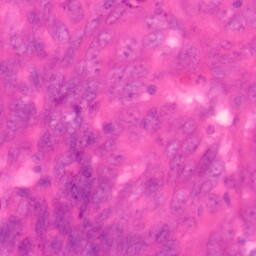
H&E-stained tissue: Colon